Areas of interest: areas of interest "Business office"
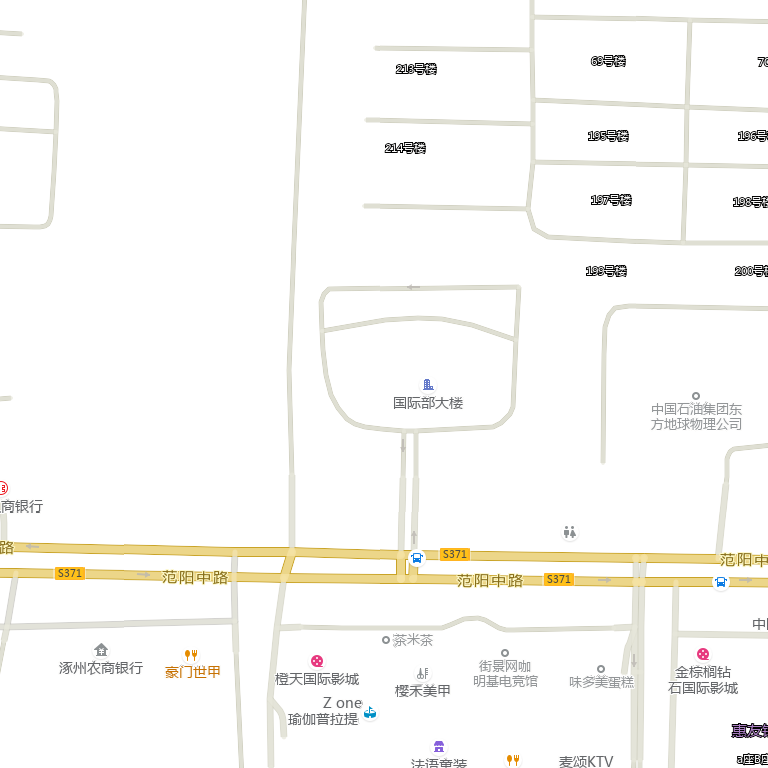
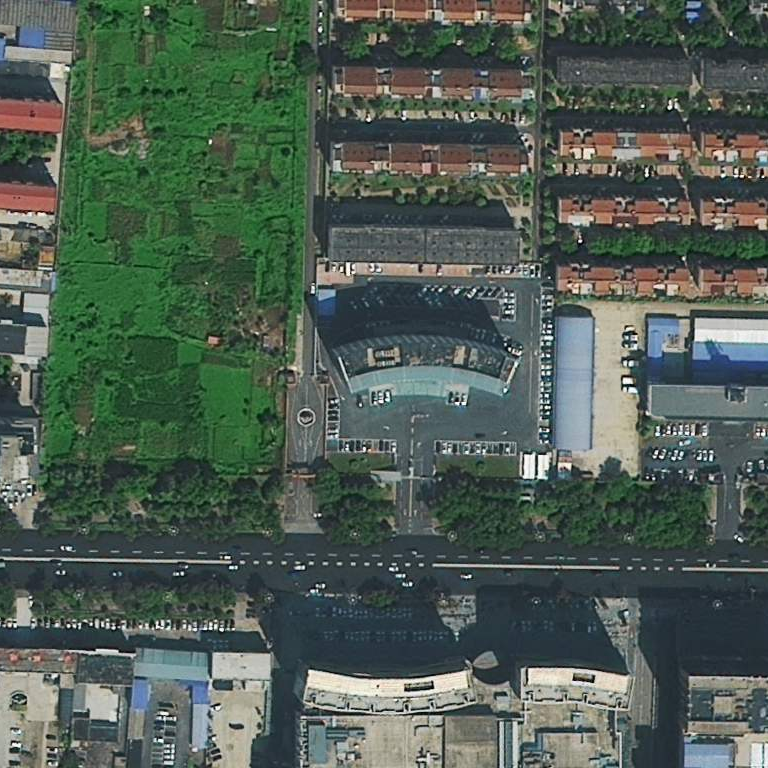